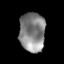
Tissue: lung
Cell type: Epithelial cells
Senescence score: 0.209
Nuclear area (px): 984
Mean DAPI intensity: 134.207